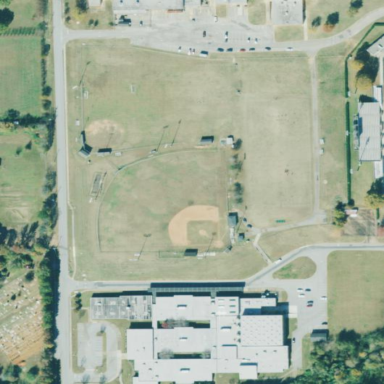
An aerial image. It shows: Baseball pitch for leisure and sports activities.